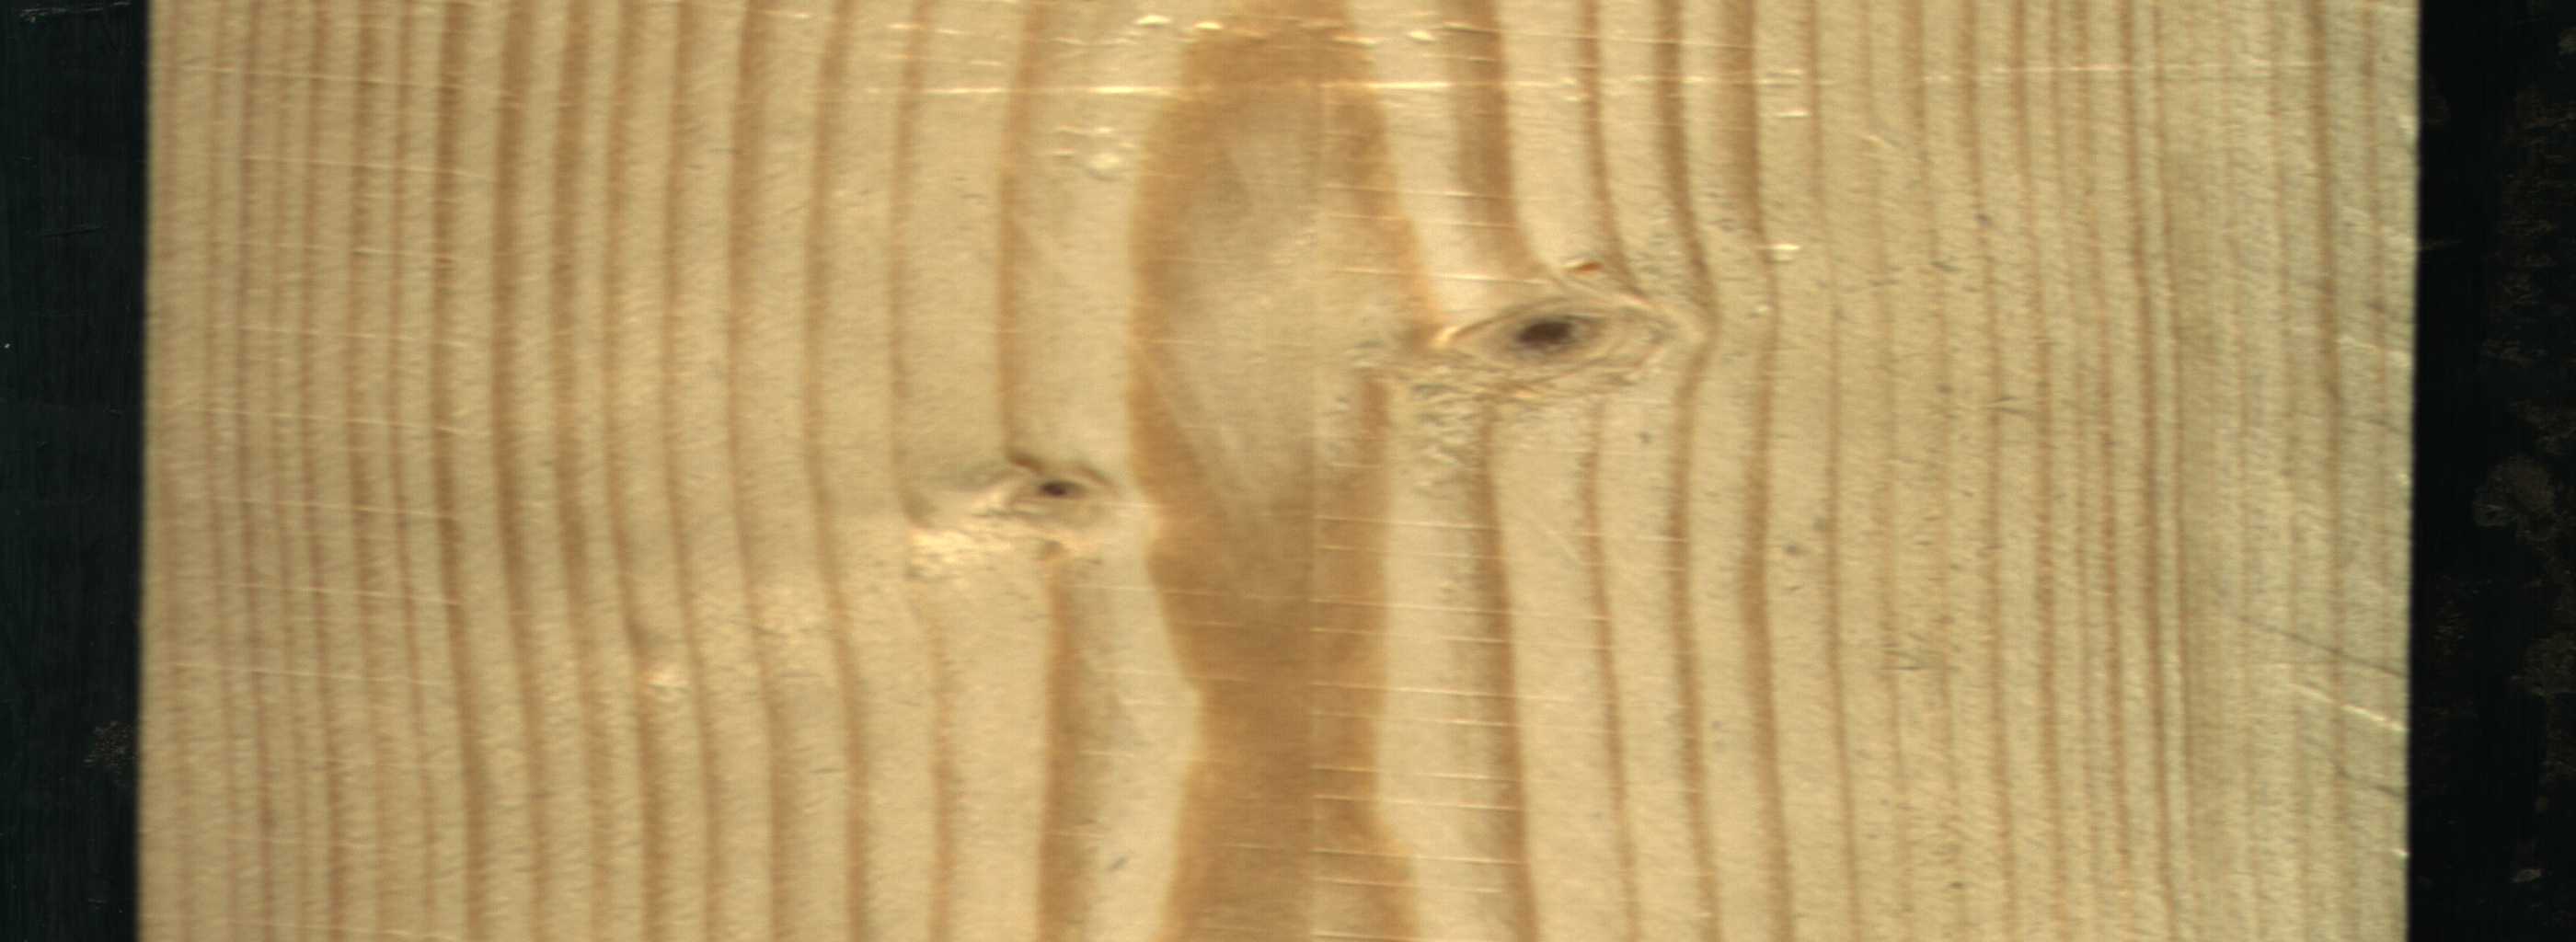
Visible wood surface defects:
Live_Knot
Live_Knot